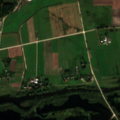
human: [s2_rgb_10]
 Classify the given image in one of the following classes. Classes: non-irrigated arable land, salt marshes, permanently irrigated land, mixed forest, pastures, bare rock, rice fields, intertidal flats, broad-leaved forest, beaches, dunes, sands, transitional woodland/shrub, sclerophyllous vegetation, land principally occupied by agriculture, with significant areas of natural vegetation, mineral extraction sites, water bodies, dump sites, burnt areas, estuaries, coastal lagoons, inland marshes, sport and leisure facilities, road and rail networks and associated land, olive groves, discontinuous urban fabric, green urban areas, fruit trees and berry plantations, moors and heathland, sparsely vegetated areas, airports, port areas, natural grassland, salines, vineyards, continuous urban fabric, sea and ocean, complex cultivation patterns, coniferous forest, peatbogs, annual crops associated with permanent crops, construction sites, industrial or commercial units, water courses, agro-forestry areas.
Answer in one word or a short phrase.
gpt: discontinuous urban fabric, non-irrigated arable land, pastures, complex cultivation patterns, land principally occupied by agriculture, with significant areas of natural vegetation, mixed forest, water courses